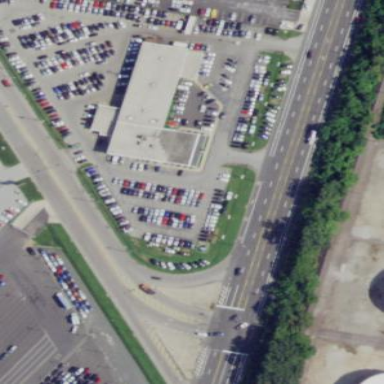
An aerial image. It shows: Shop that sells cars.